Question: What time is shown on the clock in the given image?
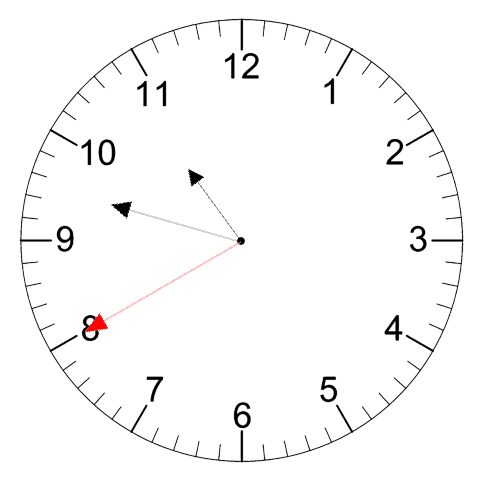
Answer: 10:47:40